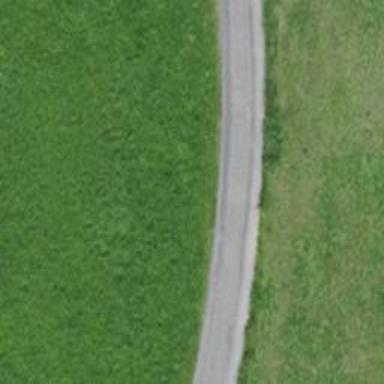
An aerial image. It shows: Unclassified paved road.